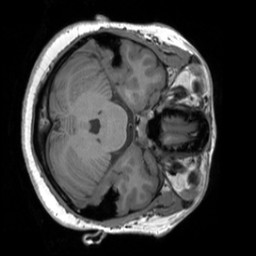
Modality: T1w
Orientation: axial
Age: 45
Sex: female
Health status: healthy